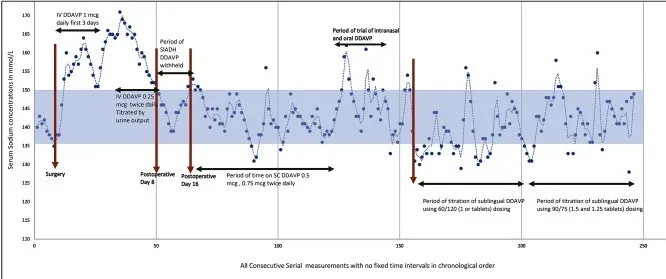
Graph showing all serial measurements in our patient throughout the hospitalization.
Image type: chart (chart)